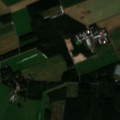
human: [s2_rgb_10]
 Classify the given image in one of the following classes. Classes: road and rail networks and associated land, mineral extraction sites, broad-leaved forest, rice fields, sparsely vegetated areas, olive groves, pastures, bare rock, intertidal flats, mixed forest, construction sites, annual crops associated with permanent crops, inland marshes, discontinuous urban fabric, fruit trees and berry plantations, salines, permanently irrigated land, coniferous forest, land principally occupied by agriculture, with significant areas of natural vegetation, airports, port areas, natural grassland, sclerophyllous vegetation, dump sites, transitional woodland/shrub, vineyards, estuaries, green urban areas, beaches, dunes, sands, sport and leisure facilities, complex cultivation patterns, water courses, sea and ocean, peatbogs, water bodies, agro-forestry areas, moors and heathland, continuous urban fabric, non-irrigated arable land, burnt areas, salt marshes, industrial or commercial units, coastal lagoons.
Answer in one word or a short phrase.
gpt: non-irrigated arable land, land principally occupied by agriculture, with significant areas of natural vegetation, coniferous forest, mixed forest